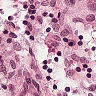
Metastatic tissue present: no